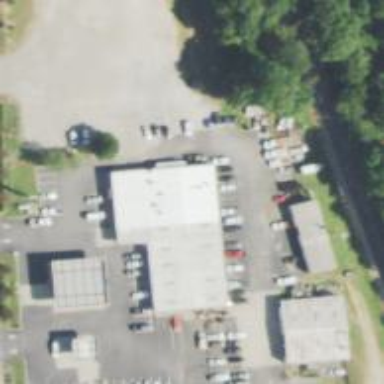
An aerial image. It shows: Convenience shop.